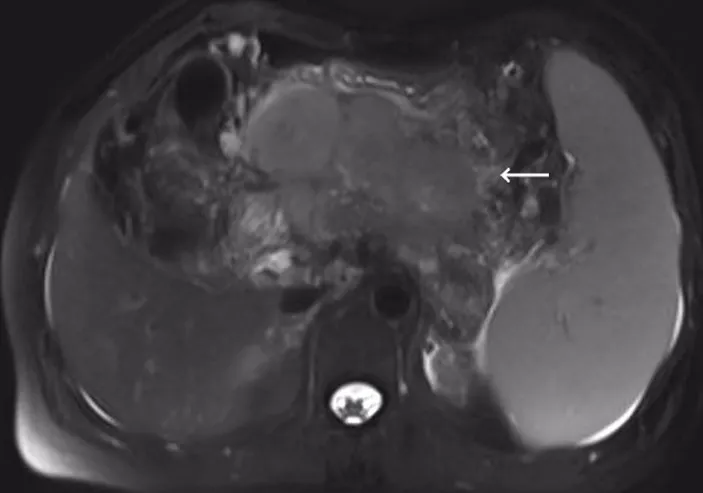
T2-weighted magnetic resonance imaging (MRI) showed irregular pancreatic mass measuring 105 mm in the maximum diameter.
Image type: radiology (mri)